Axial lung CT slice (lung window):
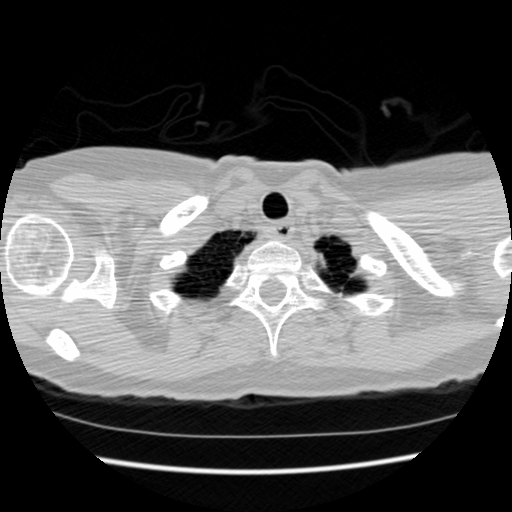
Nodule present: no